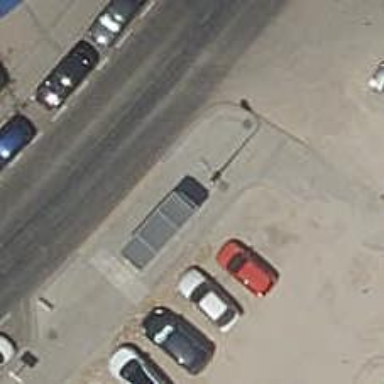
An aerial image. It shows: Bus stop with platform for public transport.